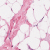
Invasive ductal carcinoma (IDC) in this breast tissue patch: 0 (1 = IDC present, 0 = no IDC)